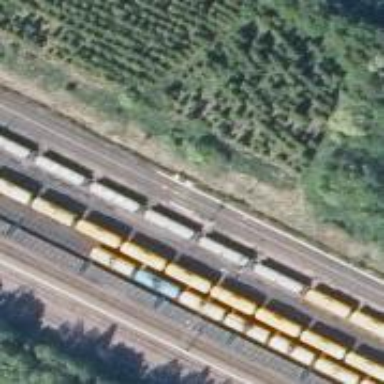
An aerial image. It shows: Railway with continuous electrified contact lines.